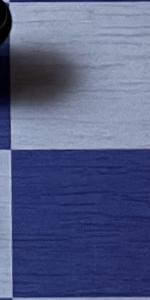
Label: Empty